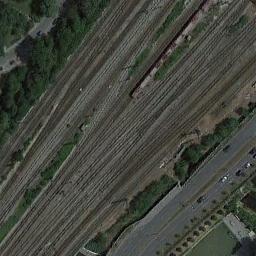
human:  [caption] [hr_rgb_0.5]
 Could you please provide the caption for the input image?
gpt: These railways are between a grove of trees and a road and a train is on one railway .

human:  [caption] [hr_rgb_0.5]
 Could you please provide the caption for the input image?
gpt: The railway is next to lines of trees .

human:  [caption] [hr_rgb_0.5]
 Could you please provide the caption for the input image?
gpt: There are dozens of parallel railway lines here .

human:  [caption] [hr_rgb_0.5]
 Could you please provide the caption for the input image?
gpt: There are numerous trees beside the railway .

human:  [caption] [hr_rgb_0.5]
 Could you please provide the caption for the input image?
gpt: There are some green bushes beside the railway .